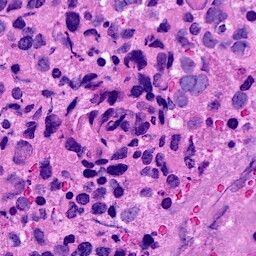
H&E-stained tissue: Breast